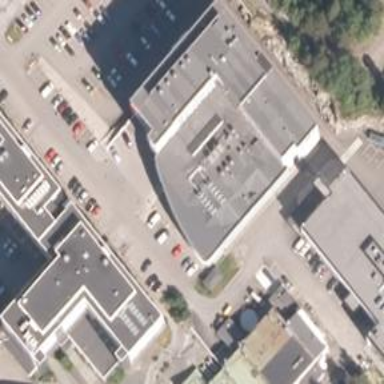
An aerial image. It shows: Healthcare clinic.